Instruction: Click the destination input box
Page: home
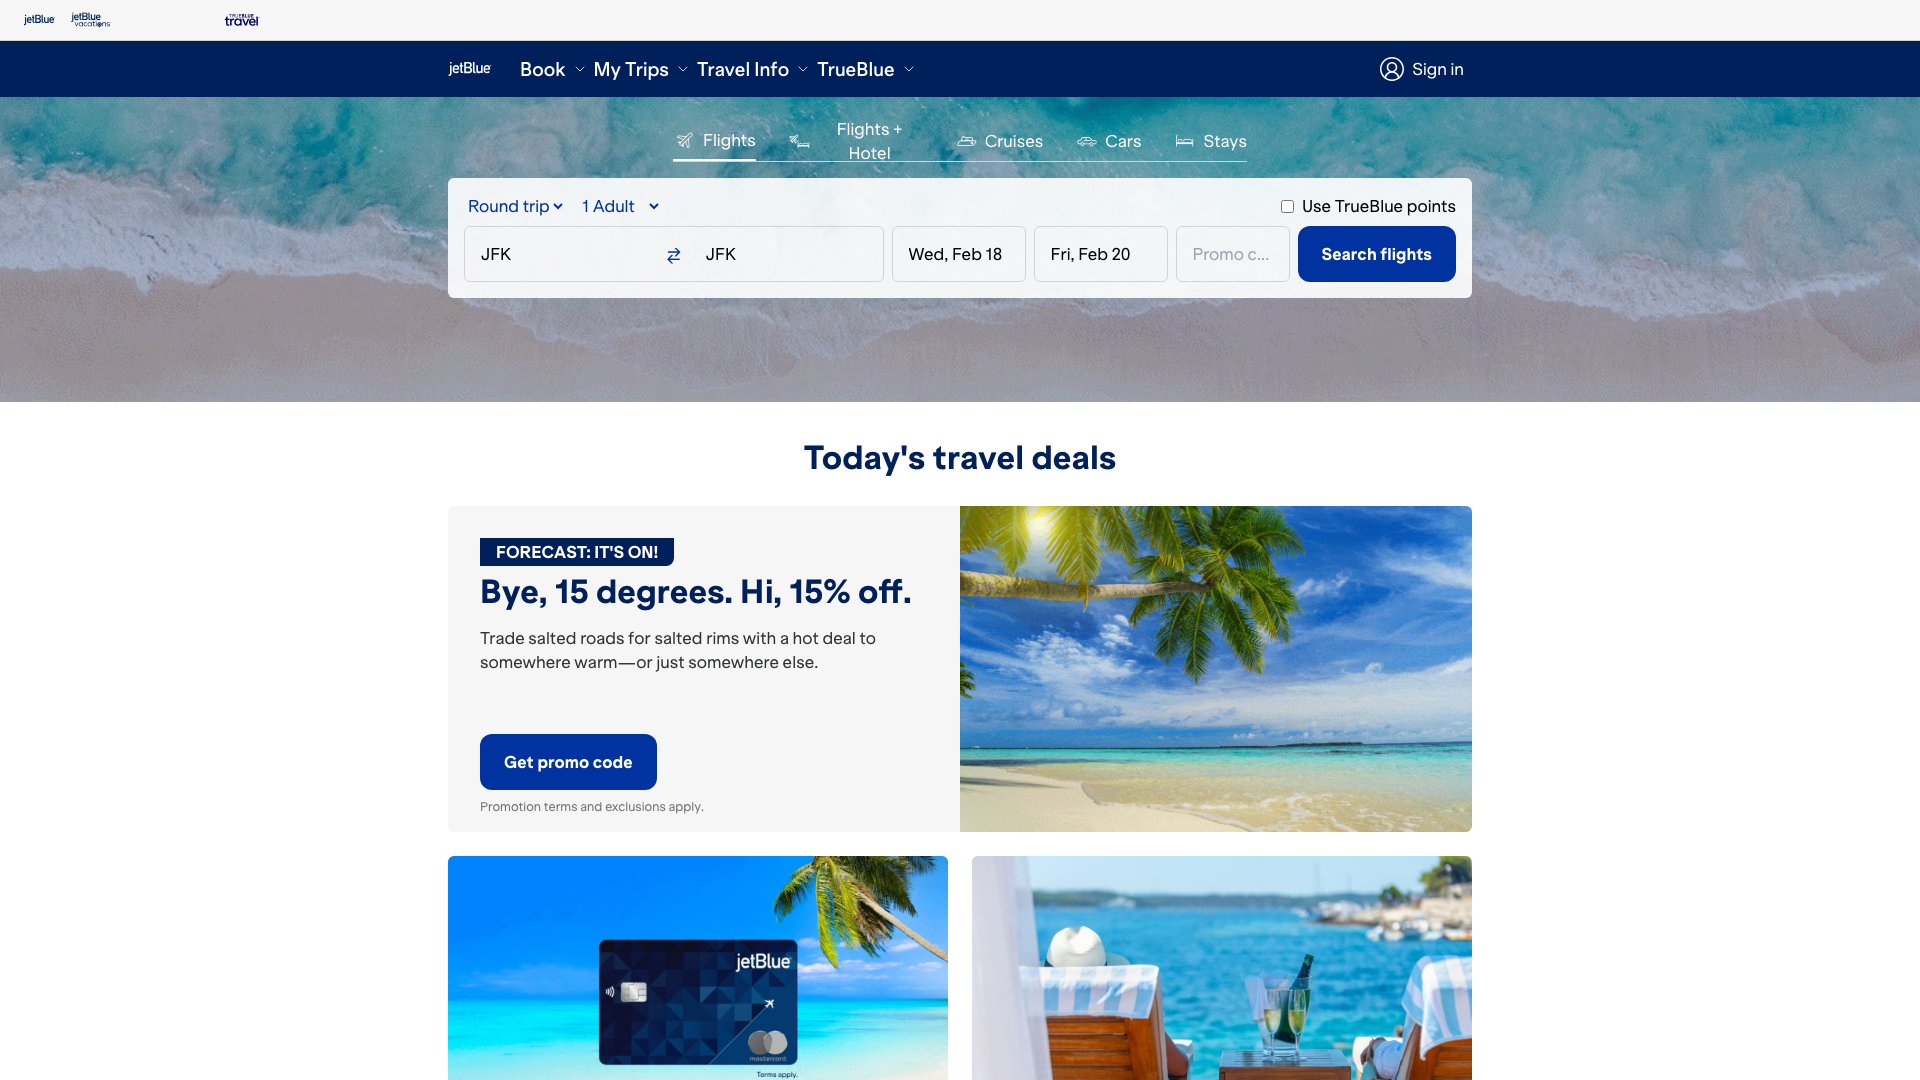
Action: click